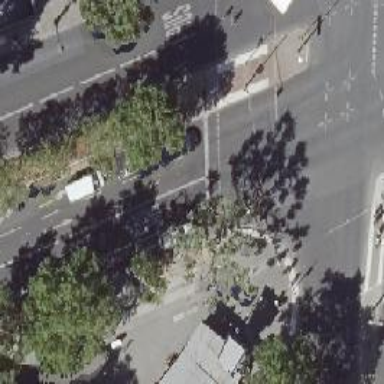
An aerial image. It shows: Asphalt footway with crossing controlled by traffic signals.